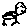
Label: bird